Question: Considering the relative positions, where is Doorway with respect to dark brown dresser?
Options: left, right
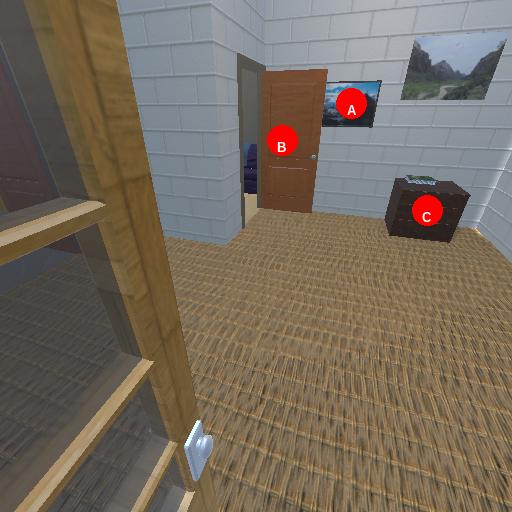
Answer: left